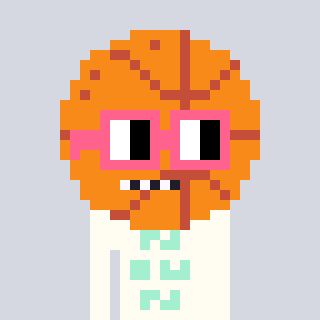
a pixel art character with square pink glasses, a basketball-shaped head and a grayscale-colored body on a cool background